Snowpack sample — Snodgrass Mountain, Crested Butte, Colorado (2/4/25, 12:06 PM MST)
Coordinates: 38.923, -106.968
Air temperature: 35 °F
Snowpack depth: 80 cm
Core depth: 80 cm
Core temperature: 32 °F
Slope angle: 14°, slope face: 78°
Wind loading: low
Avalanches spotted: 0
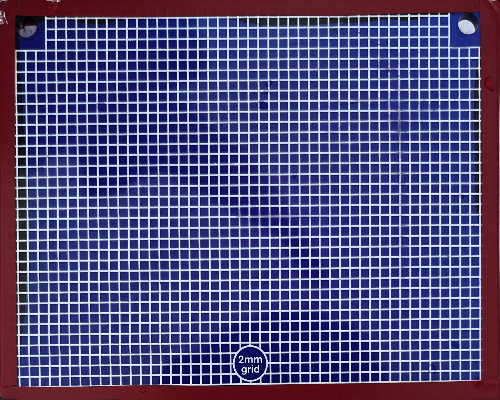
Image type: profile
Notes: No avalanches nearby, unusually warm weather for the last month reported by residents, Collected 25 yards from treeline